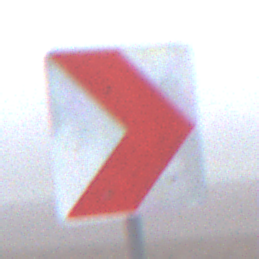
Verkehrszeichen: RichtungstafelnInKurvenKleinLinks
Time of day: MorningAfternoon
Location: Outdoor (RoadRail)
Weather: Overcast
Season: NotSpecified
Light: Natural